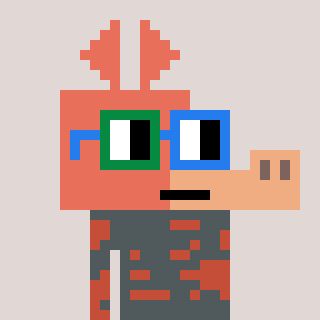
a pixel art character with square green and blue glasses, a aardvark-shaped head and a rust-colored body on a warm background